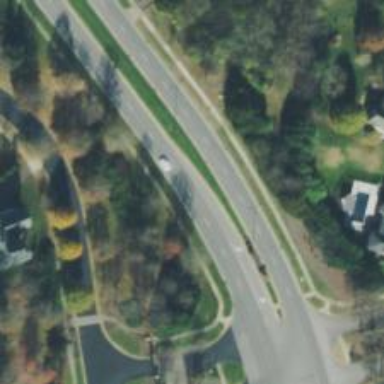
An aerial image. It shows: Secondary road.